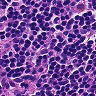
Metastatic tissue present: no